Question: I'm building a Joomla 1.7 website and I'm using a gallery plugin. This works out real nice except for one problem. In the gallery plugin you can insert a description that is displayed on top of all the images, but whenever I use this I get an enormous amount of whitespace.
<URL>
The HTML:
'''
<div id="phocagallery" class="pg-category-view" style="width:800px;margin: auto;">
<div class="pg-category-view-desc">Pictures of the Roskilde Family</div>
<div id="pg-icons"></div>
<div style="clear:both"></div>
<div class="phocagallery-box-file" style="height:158px; width:120px;">
<div class="phocagallery-box-file" style="height:158px; width:120px;">
<div class="phocagallery-box-file" style="height:158px; width:120px;">
<div class="phocagallery-box-file" style="height:158px; width:120px;">
<div class="phocagallery-box-file" style="height:158px; width:120px;">
'''
If I remove the the white space disappears. I look in my css with firebug but I can't for the life of me figure out why it is giving me this white-space. I used the Yahoo css-reset.
EDIT: CSS
div id="phocagallery" class="pg-category-view":
'''
body, div, dl, dt, dd, ul, ol, li, h1, h2, h3, h4, h5, h6, pre, code, form, fieldset, legend, input, button, textarea, blockquote, th, td, p
{
margin: 0;
padding: 0;
}
body {
color: #000000;
font-family: Verdana,Arial,Helvetica,sans-serif;
font-size: 75%;
line-height: 1.3;
}
'''
Anybody have a clue?
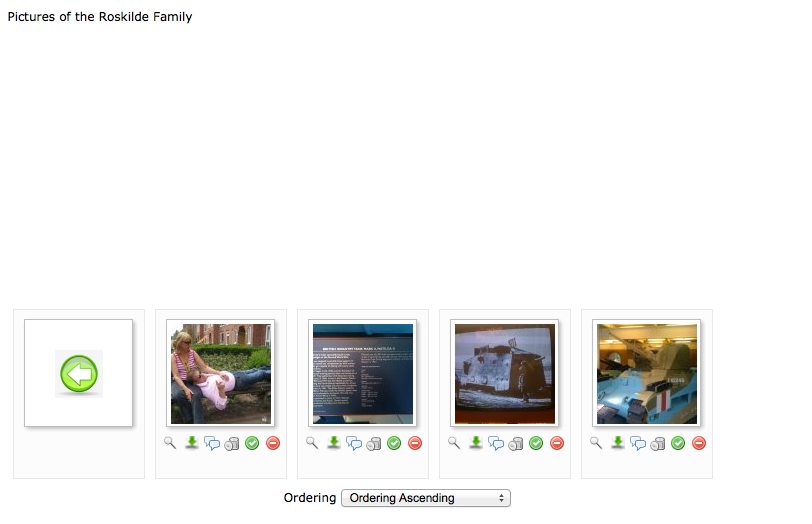
Answer: You must have a sidebar on the left or the right with a floating element in it (or which is floating itself).
The clear:both causes the element to be under that floating element.
See the problem here: <URL>
One solution is to set 'overflow: hidden' on #phocagallery or a parent of the 'clear:both' element.